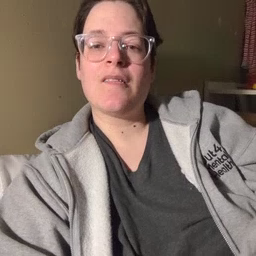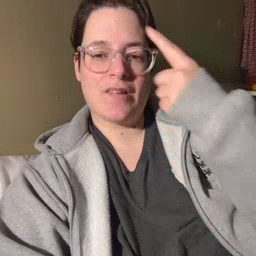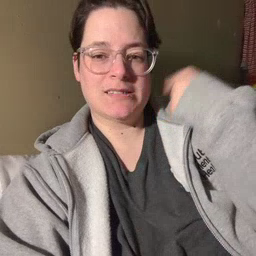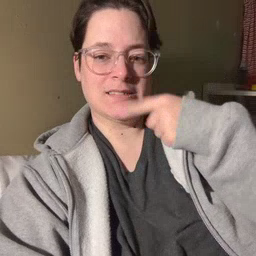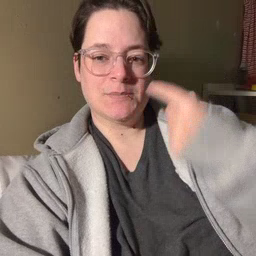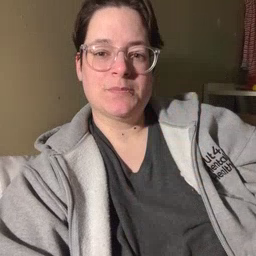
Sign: face